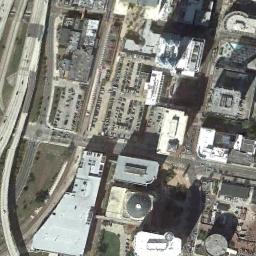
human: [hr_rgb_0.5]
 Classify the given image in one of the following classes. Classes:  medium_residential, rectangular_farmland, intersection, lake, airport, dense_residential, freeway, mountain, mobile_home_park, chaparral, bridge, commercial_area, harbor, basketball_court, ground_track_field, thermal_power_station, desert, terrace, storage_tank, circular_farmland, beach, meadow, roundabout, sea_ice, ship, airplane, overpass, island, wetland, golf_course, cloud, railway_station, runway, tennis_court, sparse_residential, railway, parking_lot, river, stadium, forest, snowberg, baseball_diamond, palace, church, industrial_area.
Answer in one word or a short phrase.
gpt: commercial_area